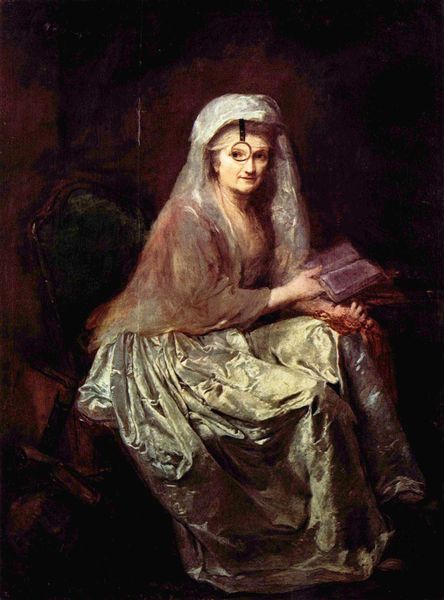
Titel: Selbstporträt mit dem Einglas
Künstler: Anna Dorothea Therbusch
Standort: Berlin
Institution: Gemäldegalerie
Schlagwörter: dunkel, gemälde, hand, schatten, umhang, weiß, grün, sitzen, braun, finger, frau, frisur, grau, haar, hell, holz, hut, kleid, licht, mund, nacht, nase, raum, stuhl, tisch, zeichnung, zimmer, blick, dame, rot, schleier, tuch, beige, haube, rock, alt, alte, arme, augen, barock, bibel, blass, falten, gesicht, halten, kleidung, rembrandt, samt, silber, bild, bildnis, hals, hände, innenraum, möbel, portrait, porträt, öl, auge, gewand, haare, sessel, sitzend, stoff, stoffe, frontal, kontrast, rokoko, rosa, seide, beine, perücke, kopfbedeckung, schleppe, füße, bücher, armlehne, ecke, düster, lehne, schuhe, tüll, kette, lila, violett, polster, tapete, witwe, kopftuch, glanz, dunkelrot, lesen, glänzen, glänzend, stube, faltenwurf, stofflich, stofflichkeit, knie, selbstporträt, dekolleté, satin, zierlich, schimmer, buch, bedeckt, seite, brille, selbstbildnis, tasche, künstlerin, anschauen, esen, zwicker, selbstportrait, seiten, graugrün, grüngrau, halbprofil, silbern, leid, leder, durchsichtig, schaukelstuhl, adlige, leser, heilige, lesend, lupe, leserin, privat, seidenkleid, gewebe, aufgeschlagen, drehung, solber, taft, lesende, monokel, stoffbezug, purpur, gebildet, karmin, übereinander, linse, erkennen, intim, vergrösserung, lesehilfe, bildung, angelika, finge, augenglas, sehhilfe, monockel, terborch, sehglas, einglas, smt, tafft